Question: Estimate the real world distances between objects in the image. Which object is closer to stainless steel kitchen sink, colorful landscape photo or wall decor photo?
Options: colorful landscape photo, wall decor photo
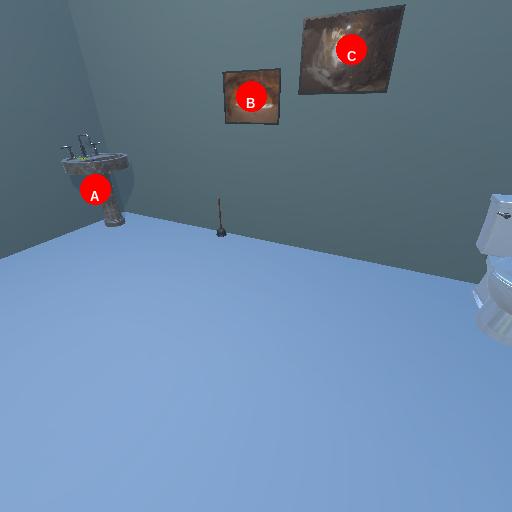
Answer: colorful landscape photo